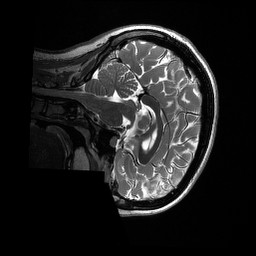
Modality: T2w
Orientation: sagittal
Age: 18
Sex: female